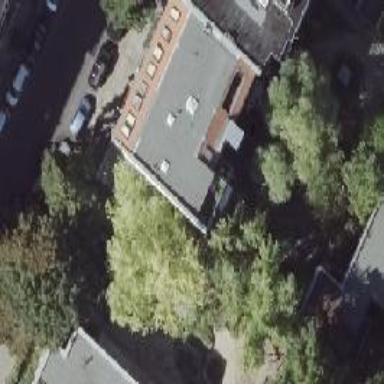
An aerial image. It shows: Residential building with double saltbox roof shape.